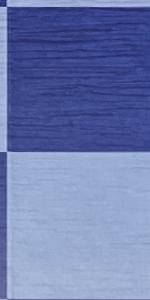
Label: Empty